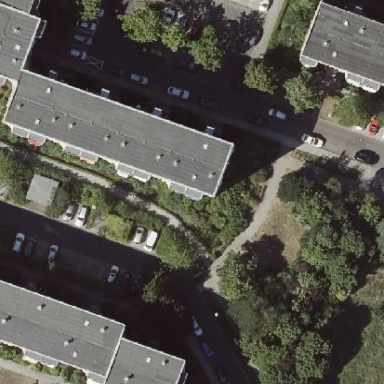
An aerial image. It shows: Flat-roofed apartment building.